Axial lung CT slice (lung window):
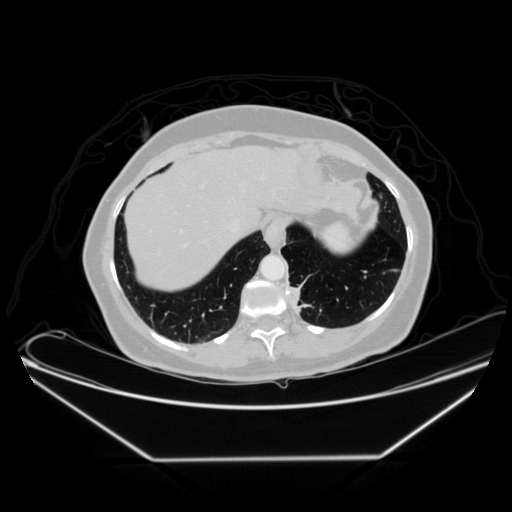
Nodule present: no